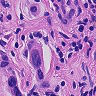
Metastatic tissue present: yes